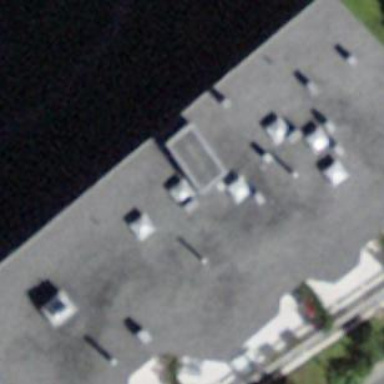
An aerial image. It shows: Flat-roofed building.